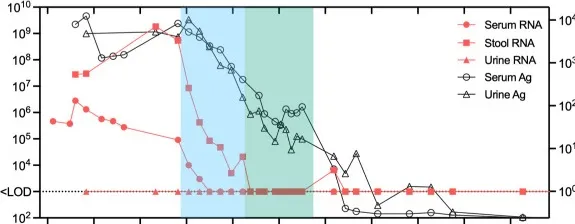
Clinical course of inactive chronic HBV superinfected with HEV in a 63-year-old man at Xiang'an Hospital of Xiamen University before and after treatment. The admission date of the patient in August 2019 was set as day 0. (B) HEV RNA concentrations in patient serum and stool and HEV antigen levels in patient serum, stool, and urine over time.
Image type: pathology (immunostaining)